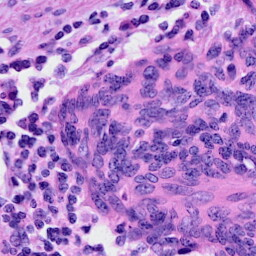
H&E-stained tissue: Cervix